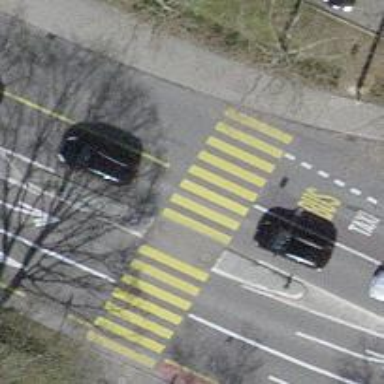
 there is cycleway that is shared with buses."